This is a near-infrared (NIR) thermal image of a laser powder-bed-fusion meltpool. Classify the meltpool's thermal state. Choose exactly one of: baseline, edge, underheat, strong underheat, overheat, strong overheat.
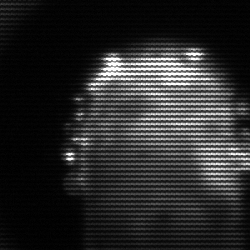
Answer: baseline